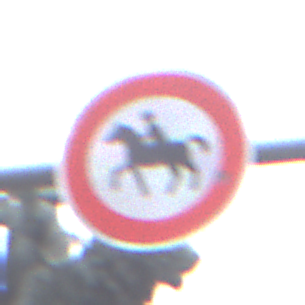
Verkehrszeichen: VerbotReiter
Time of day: Midday
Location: Outdoor (Urban)
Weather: Overcast
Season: NotSpecified
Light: Natural